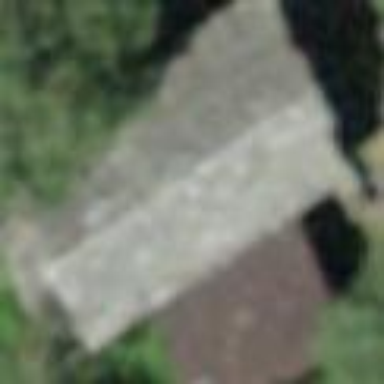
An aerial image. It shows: Cabin is depicted in the image.